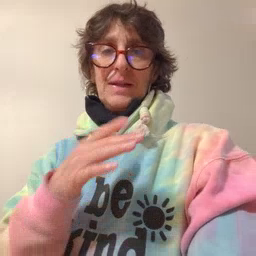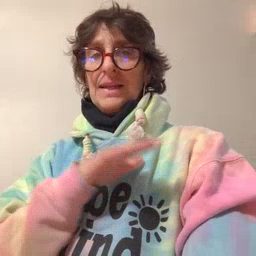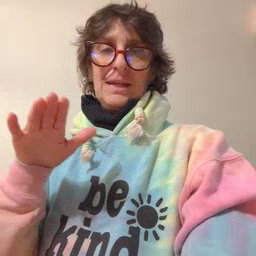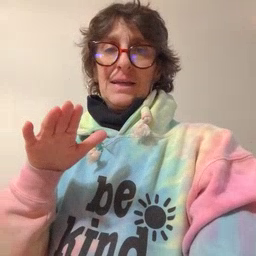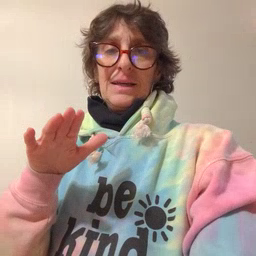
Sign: clean